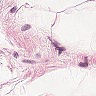
Metastatic tissue present: no